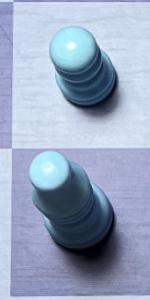
Label: Bishop_White